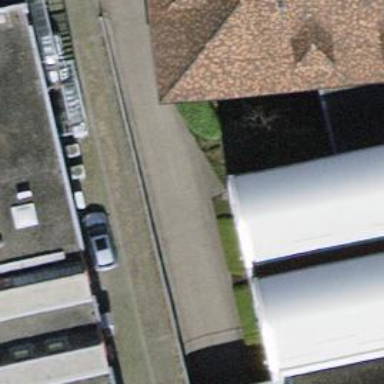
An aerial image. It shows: Hedge acting as barrier.